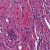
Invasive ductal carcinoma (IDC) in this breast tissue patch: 1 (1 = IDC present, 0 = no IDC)